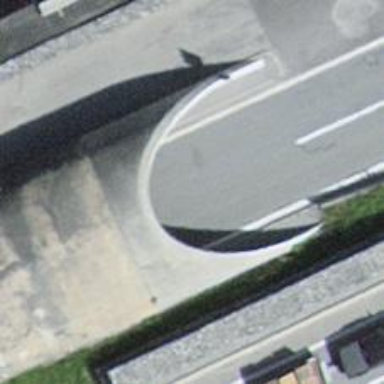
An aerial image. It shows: Asphalt motorway.